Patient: sex F, age 73
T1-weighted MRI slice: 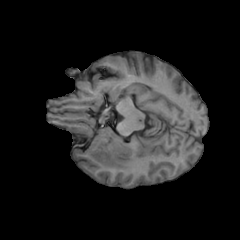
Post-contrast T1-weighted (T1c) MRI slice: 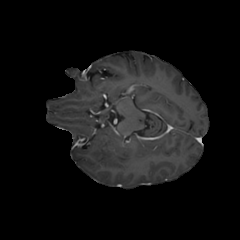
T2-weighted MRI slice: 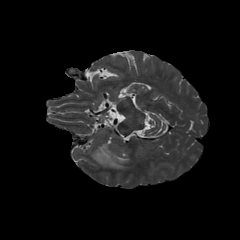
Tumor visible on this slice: yes
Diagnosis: Glioblastoma, IDH-wildtype
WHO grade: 4